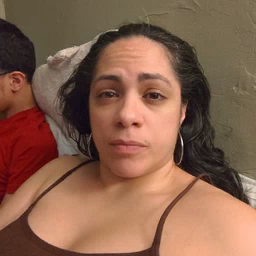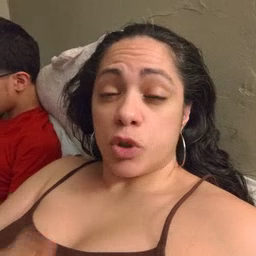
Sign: shhh